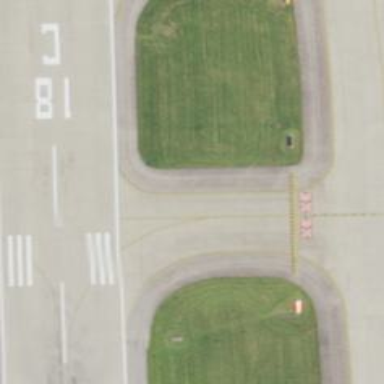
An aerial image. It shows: View of taxiway at the airport.